Field crop: maize
Growth stage: 2
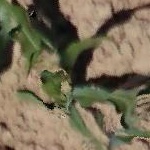
Species: maize